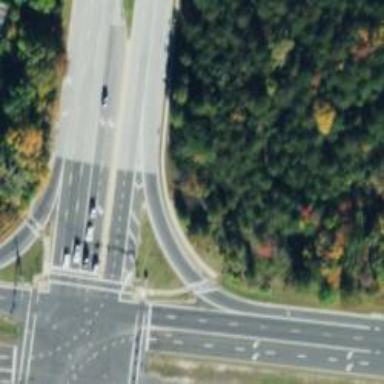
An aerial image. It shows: Trunk link road with asphalt surface.